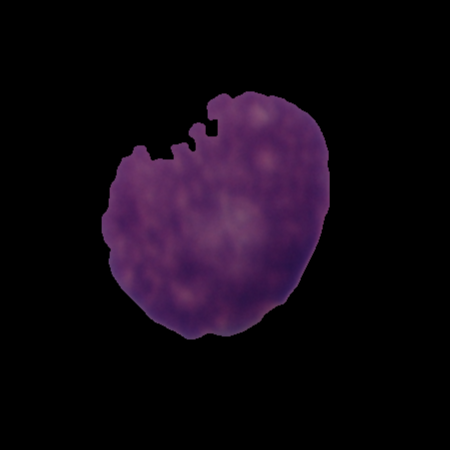
Label: cancer